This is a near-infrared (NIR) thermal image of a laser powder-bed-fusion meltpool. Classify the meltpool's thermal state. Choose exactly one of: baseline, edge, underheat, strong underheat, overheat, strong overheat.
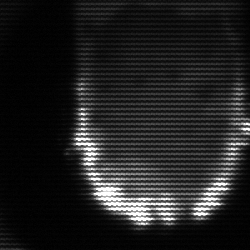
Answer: baseline